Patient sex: M
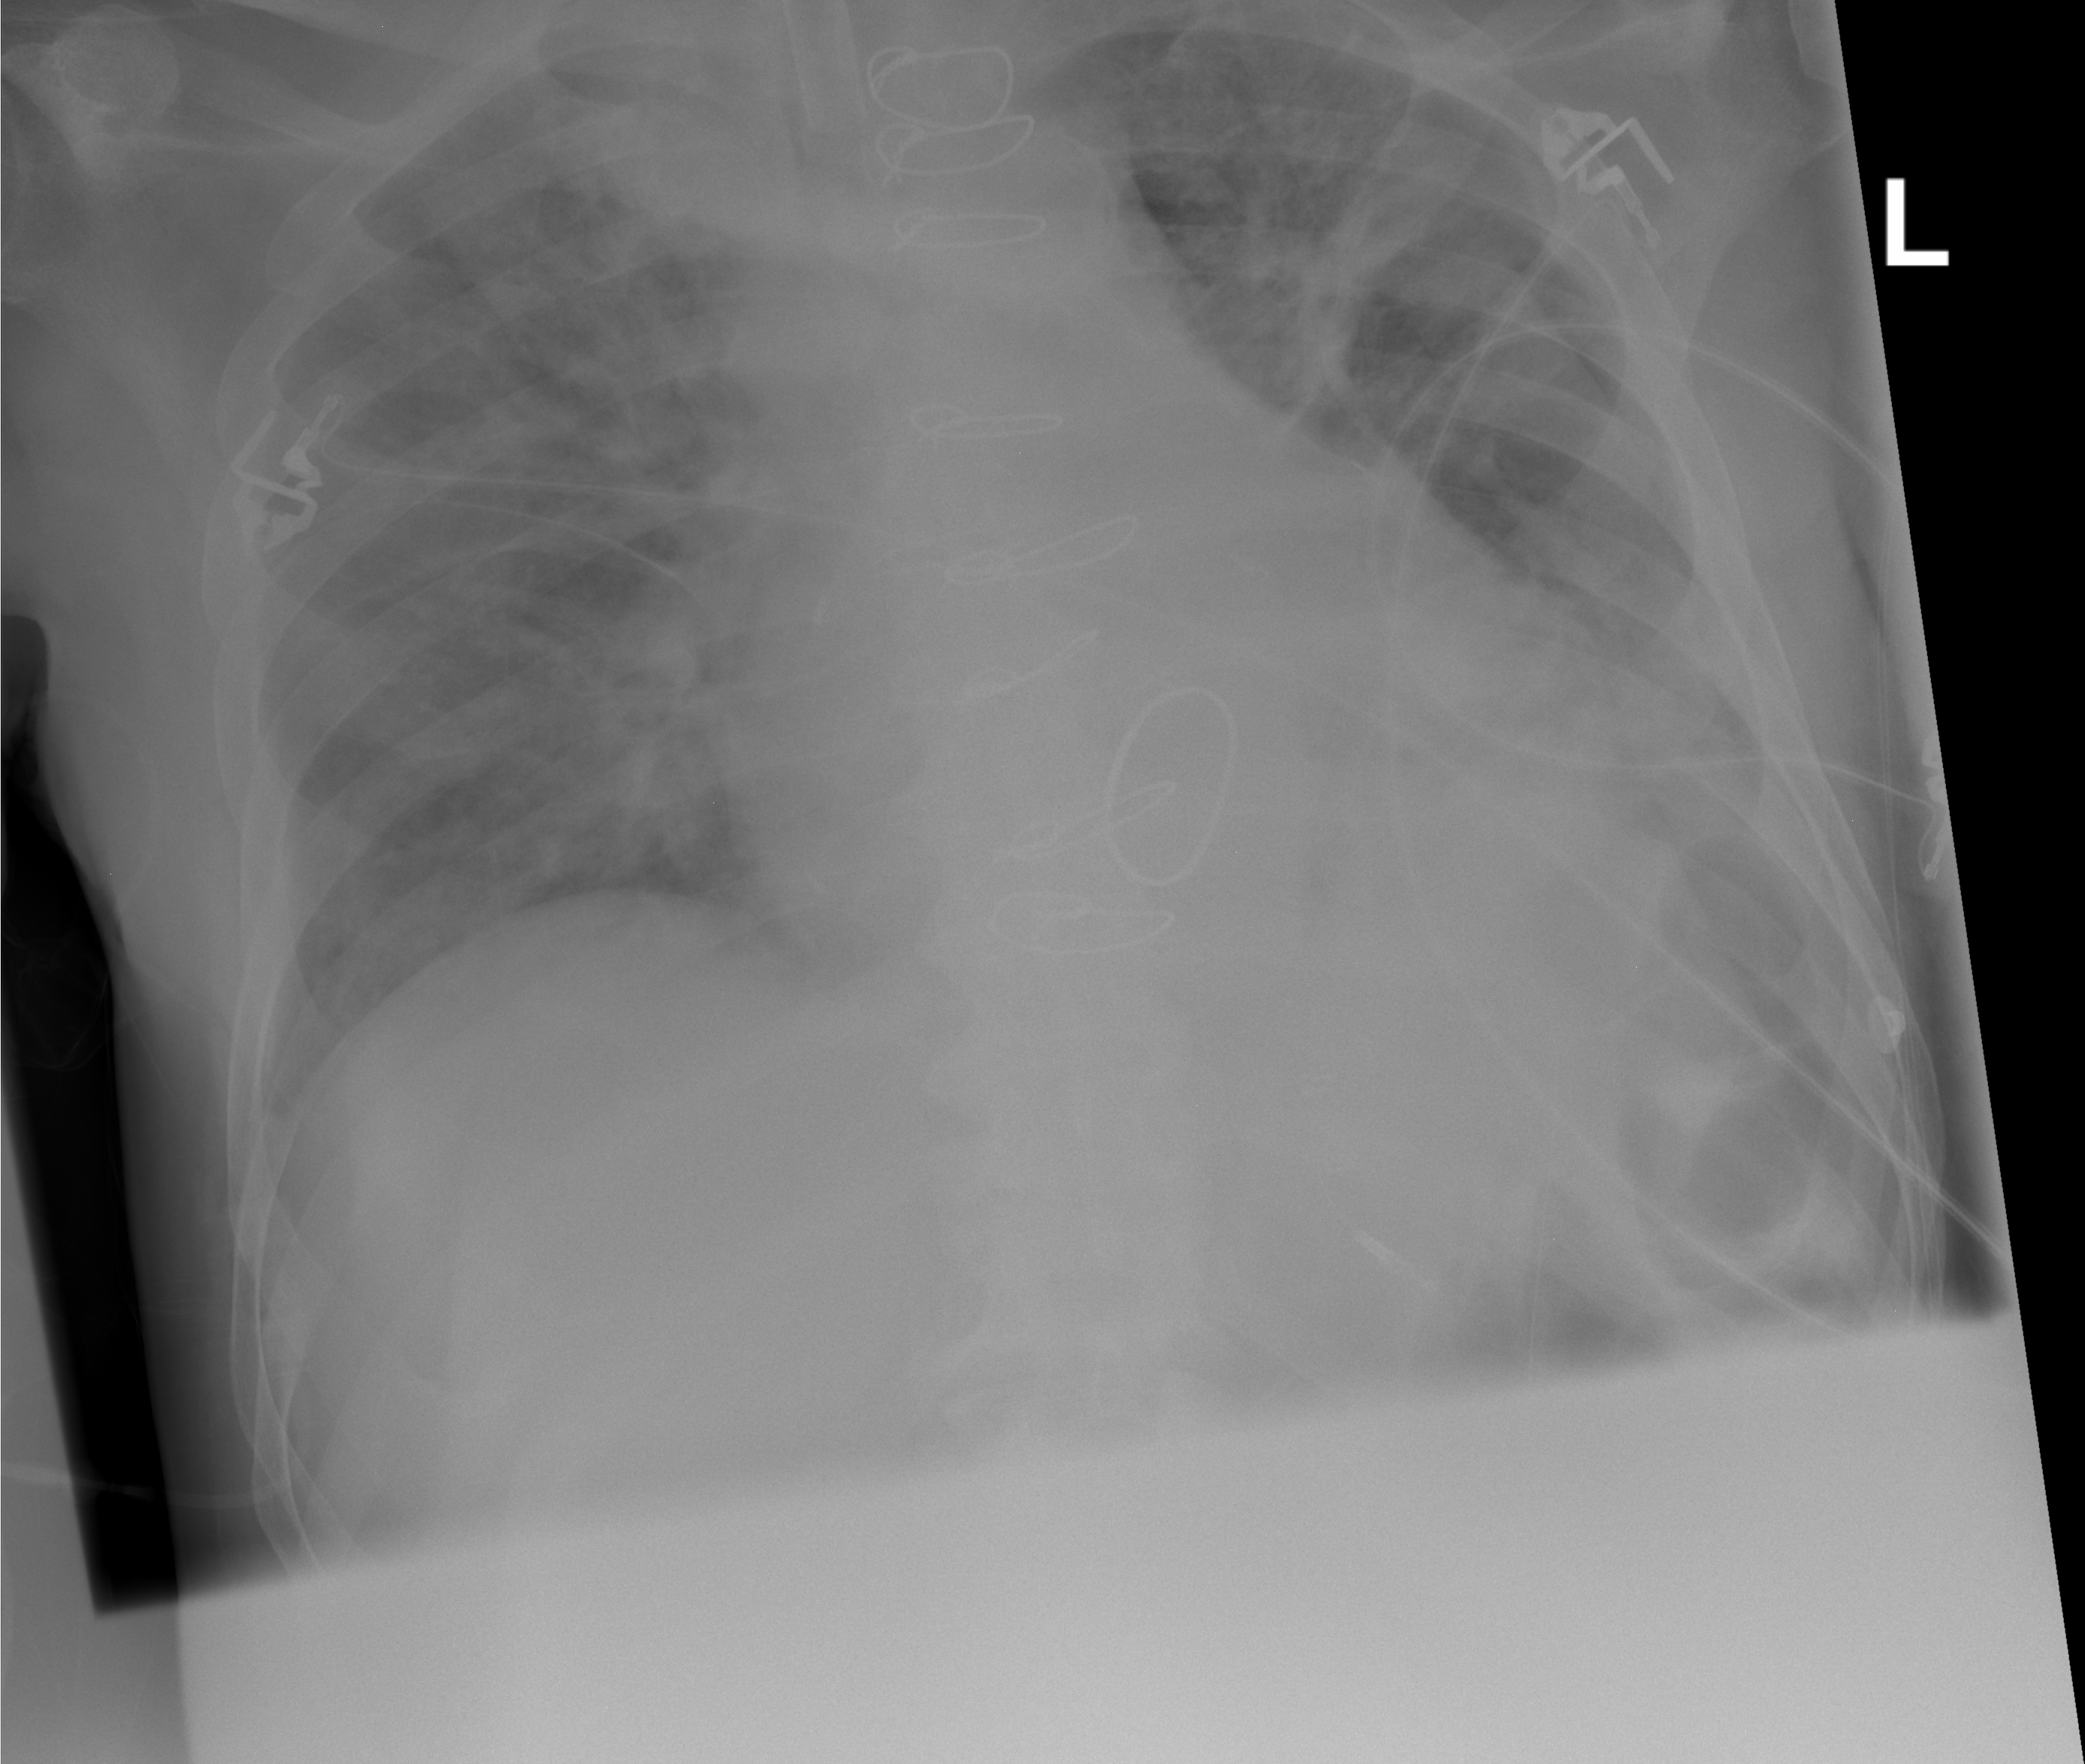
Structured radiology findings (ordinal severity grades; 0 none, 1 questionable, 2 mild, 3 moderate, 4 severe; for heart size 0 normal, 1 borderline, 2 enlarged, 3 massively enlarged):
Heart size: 2
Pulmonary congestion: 2
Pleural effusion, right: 0
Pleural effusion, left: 2
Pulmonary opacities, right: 3
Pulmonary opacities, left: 2
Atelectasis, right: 0
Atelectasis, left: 2